Field crop: maize
Growth stage: 2
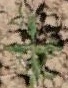
Species: atriplex